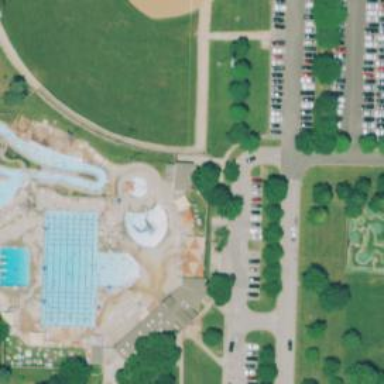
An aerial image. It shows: Water slide attraction.